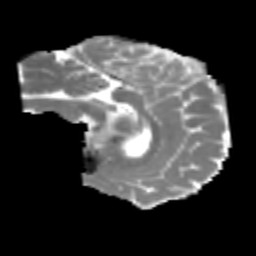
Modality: MD
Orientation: sagittal
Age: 29
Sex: male
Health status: healthy